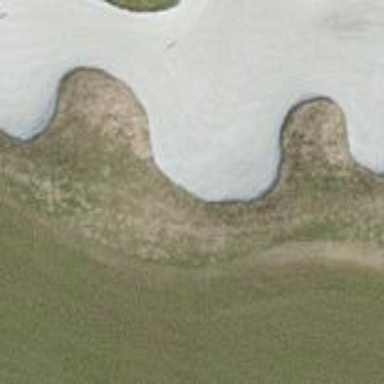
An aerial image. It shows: Sandy area is golf bunker.